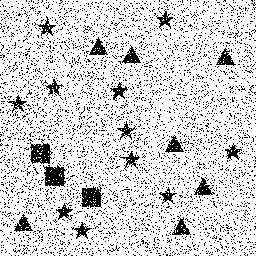
Squares: 3
Triangles: 7
Stars: 11
Total shapes: 21